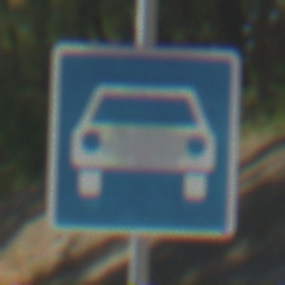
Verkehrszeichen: Kraftfahrstrasse
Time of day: MorningAfternoon
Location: Outdoor (Nature)
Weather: PartlyCloudy
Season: NotSpecified
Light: Natural